Current action and preconditions to check: trajectory_clear

Your task: For each precondition in the list above, predict whether it will hold at this action.

Consider the current scene as observed from the mobile robot's camera, and analyze the predicted future states of all dynamic agents (e.g., people, animals, vehicles, or any moving entities) within the NEXT SECOND.

IMPORTANT: Only answer "very likely" if you are absolutely certain—based on strong, clear evidence—that a dynamic agent will violate the precondition in the predicted future state. Do NOT answer "very likely" for unlikely, ambiguous, or low-probability risks.

Ask yourself for each precondition: Is there a high probability, with clear and convincing evidence, that the predicted future states of any dynamic agent will interfere with the predicted future state of the currently executing action within the NEXT SECOND, causing that precondition to fail?

Assess the risk level based on these predictions. Use "likely" or "very likely" if motions create a clear risk of interference.

Use "neutral" or "improbable" if agents are nearby but their predicted paths are clearly diverging or non-conflicting.

Failure Risk Categories: "very improbable", "improbable", "neutral", "likely", "very likely"

Answer Format: Output ONLY the probability_of_failure value from these categories: "very improbable", "improbable", "neutral", "likely", "very likely"

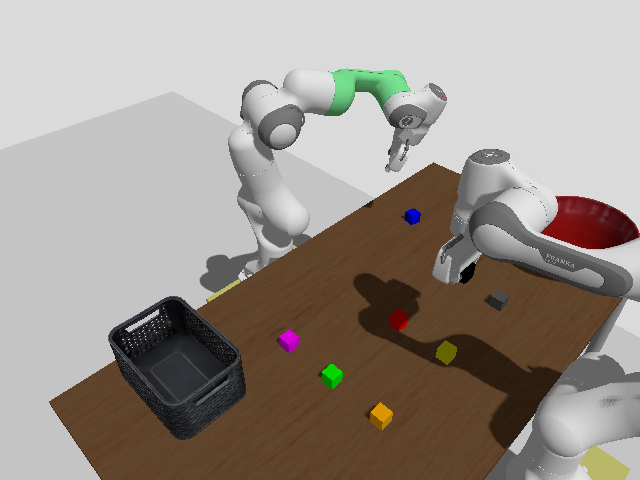

Answer: very improbable